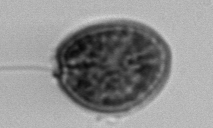
Label: Prorocentrum